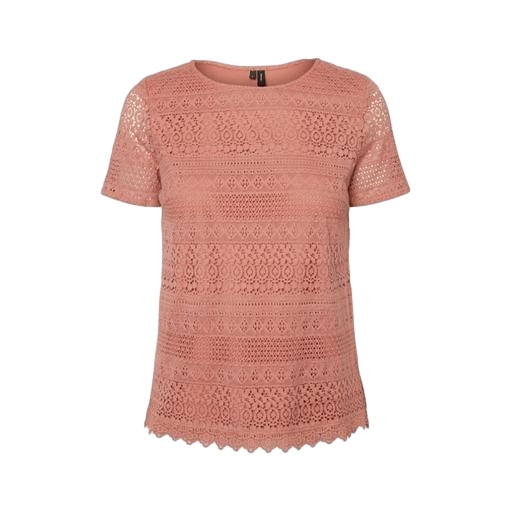
short-sleeve top only macy, multicolor lace short-sleeve top only macy, pink clay tee, white background